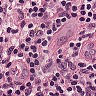
Metastatic tissue present: no